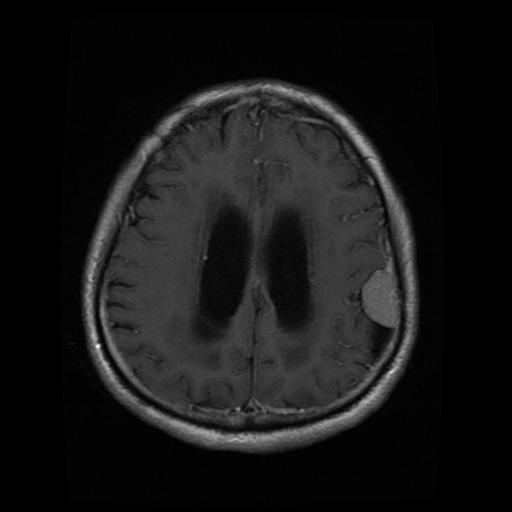
Label: meningioma